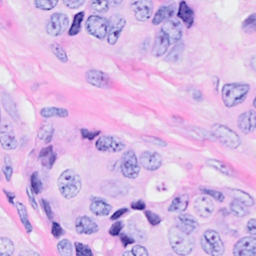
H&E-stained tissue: Breast